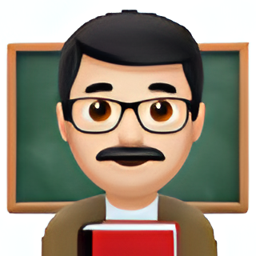
Name: male teacher type 1 2
Emoji: 👨🏻‍🏫
Group: People & Body
Sub-group: person-role